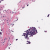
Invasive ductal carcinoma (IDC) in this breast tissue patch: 1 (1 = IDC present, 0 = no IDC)